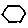
Label: hexagon